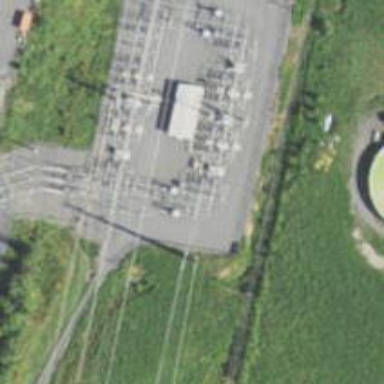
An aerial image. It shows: Switch for power supply.